Question: What are the names and length of the shoreline, in order of descending shoreline in the US, of the Great Lakes that have shorelines in both Canada and the US.
The table I use has three columns, 'IN_COUNTRY'(where the lakes are, US or Canada), 'ON_LAKE'(the name of the lake, like Lake Michigan) and 'SHORELINE'(length of shoreline in each country)
I have tried the SQL listed below but I can not order it by the 'SHORELINE' length in the United States. As you can see, I can now only order them by the combination of the shoreline in both countries.
'''
SELECT ON_LAKE, sum(SHORELINE) AS SHORELINE
FROM SHORE
GROUP BY ON_LAKE
HAVING count(IN_COUNTRY) > 1
ORDER BY SHORELINE DESC
'''
I think the nested SQL may help but has been stuck here for a while
Image:

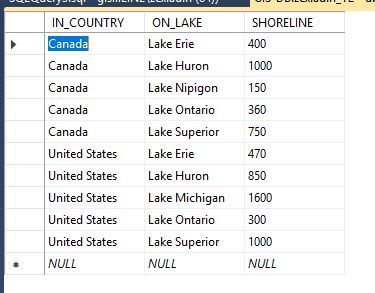
Answer: Try something like this:
'''
SELECT ON_LAKE, sum(SHORELINE) AS SHORELINE
FROM SHORE
GROUP BY ON_LAKE
HAVING count(IN_COUNTRY) > 1
ORDER BY sum(CASE WHEN IN_COUNTRY='United States' THEN SHORELINE ELSE 0 END) DESC
'''
I only changed the ORDER BY clause to calculate the shore length in United States.